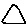
Label: triangle